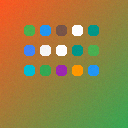
Screen state: on